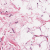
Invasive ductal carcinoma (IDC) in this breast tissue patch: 0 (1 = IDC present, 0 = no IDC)